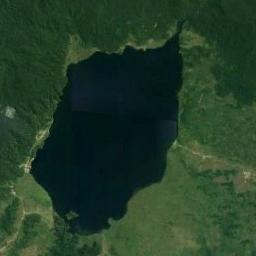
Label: lake